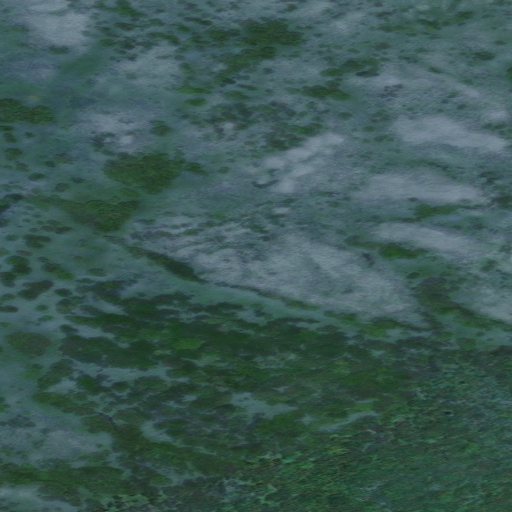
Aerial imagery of gap in Alaska named Nikolai Pass containing only unknown